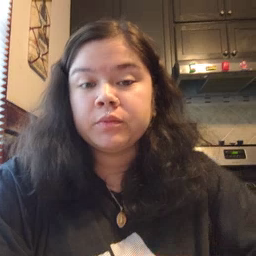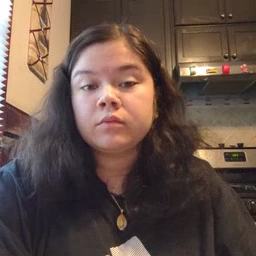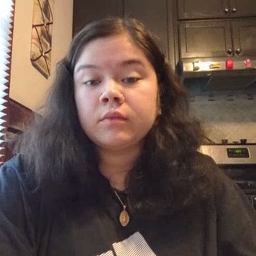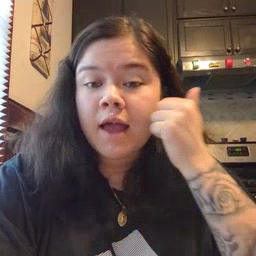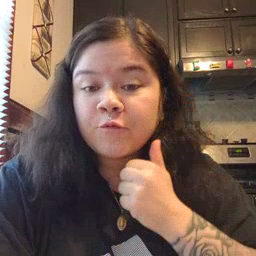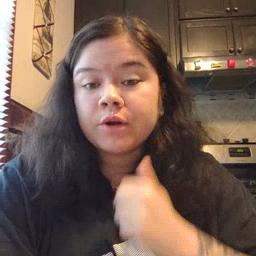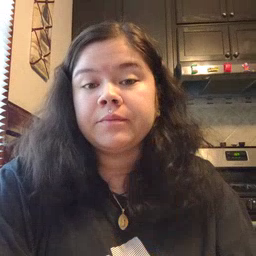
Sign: every